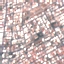
Land use / land cover class: Residential